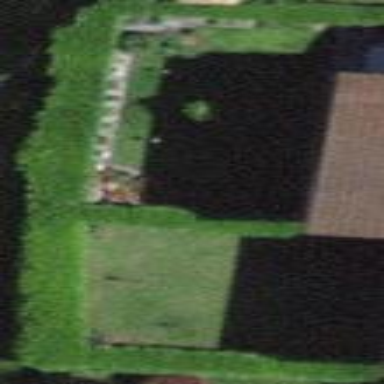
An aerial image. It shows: Hedge barrier.